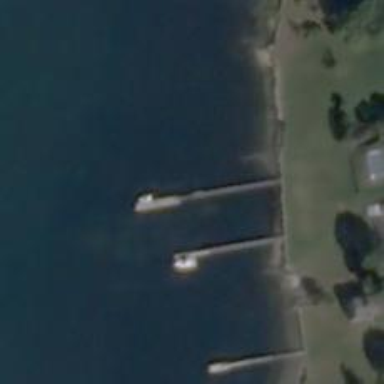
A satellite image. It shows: Man-made pier.